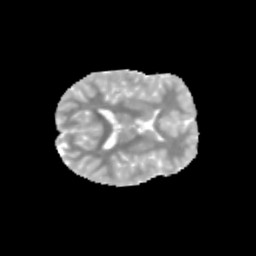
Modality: MD
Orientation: axial
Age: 12
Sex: female
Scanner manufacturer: siemens
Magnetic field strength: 3 T
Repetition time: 3.8 s
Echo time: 0.07 s